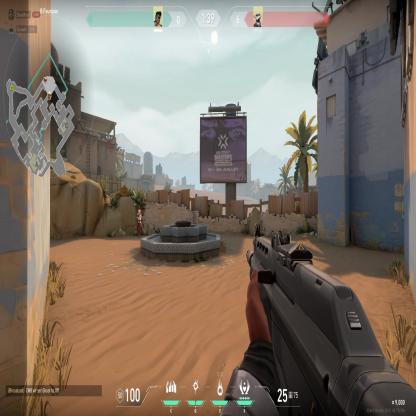
Label: enemy